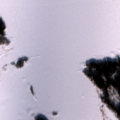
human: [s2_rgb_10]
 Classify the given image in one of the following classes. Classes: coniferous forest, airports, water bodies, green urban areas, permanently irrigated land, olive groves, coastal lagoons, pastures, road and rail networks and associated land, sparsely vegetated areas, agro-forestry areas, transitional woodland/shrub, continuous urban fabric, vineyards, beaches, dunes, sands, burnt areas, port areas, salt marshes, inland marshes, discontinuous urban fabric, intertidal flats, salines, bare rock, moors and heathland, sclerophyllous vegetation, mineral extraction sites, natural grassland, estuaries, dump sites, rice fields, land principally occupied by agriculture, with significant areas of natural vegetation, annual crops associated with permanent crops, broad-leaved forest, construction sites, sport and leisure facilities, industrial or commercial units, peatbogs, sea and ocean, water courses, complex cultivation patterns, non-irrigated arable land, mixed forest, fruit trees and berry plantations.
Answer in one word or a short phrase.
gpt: land principally occupied by agriculture, with significant areas of natural vegetation, coniferous forest, sea and ocean